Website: slack
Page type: receipt
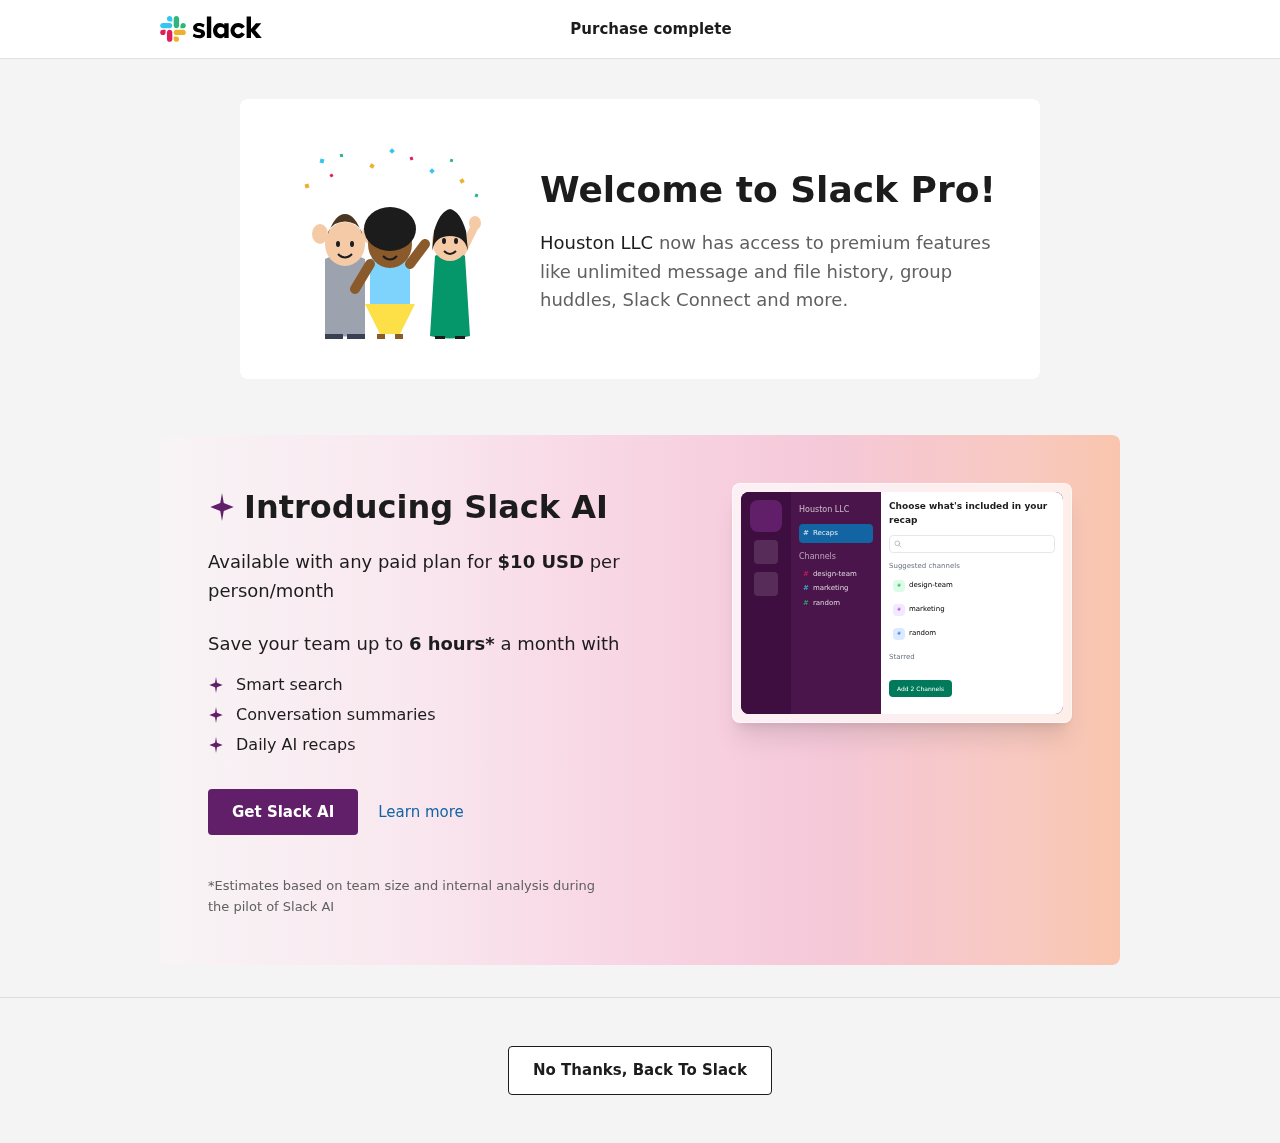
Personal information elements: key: PII_COMPANY
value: Houston LLC